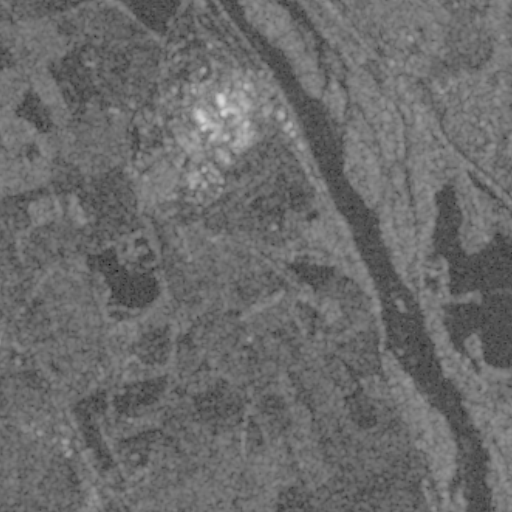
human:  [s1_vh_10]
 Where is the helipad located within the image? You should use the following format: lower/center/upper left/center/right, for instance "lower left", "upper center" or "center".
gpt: The helipad is located in the upper center of the image.
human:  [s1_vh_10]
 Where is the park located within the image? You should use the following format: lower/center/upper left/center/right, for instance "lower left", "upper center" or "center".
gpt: The park is located in the lower left of the image.
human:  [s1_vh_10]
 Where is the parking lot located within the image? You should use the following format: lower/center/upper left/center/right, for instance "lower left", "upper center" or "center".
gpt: The parking lot is located in the upper left of the image.
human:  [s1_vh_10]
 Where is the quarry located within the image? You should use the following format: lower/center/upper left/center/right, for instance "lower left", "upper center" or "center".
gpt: The quarry is located in the lower right of the image.
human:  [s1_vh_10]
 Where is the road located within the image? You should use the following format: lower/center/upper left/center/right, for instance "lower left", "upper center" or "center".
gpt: There is no road in the image.

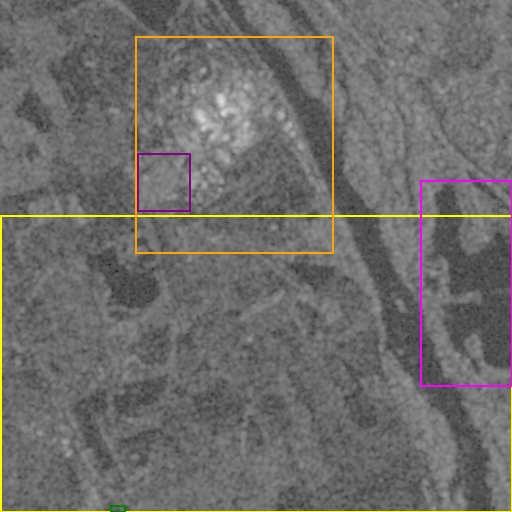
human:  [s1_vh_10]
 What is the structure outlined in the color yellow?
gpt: The structure outlined in yellow is a crop field.
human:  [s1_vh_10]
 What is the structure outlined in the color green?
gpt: The structure outlined in green is a park.
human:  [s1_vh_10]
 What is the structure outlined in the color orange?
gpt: The structure outlined in orange is a power plant.
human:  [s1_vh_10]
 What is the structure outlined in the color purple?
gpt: The structure outlined in purple is a power substation.
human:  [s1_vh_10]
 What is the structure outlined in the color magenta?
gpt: The structure outlined in magenta is a quarry.
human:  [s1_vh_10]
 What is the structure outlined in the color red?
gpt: There is no red outline.